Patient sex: F
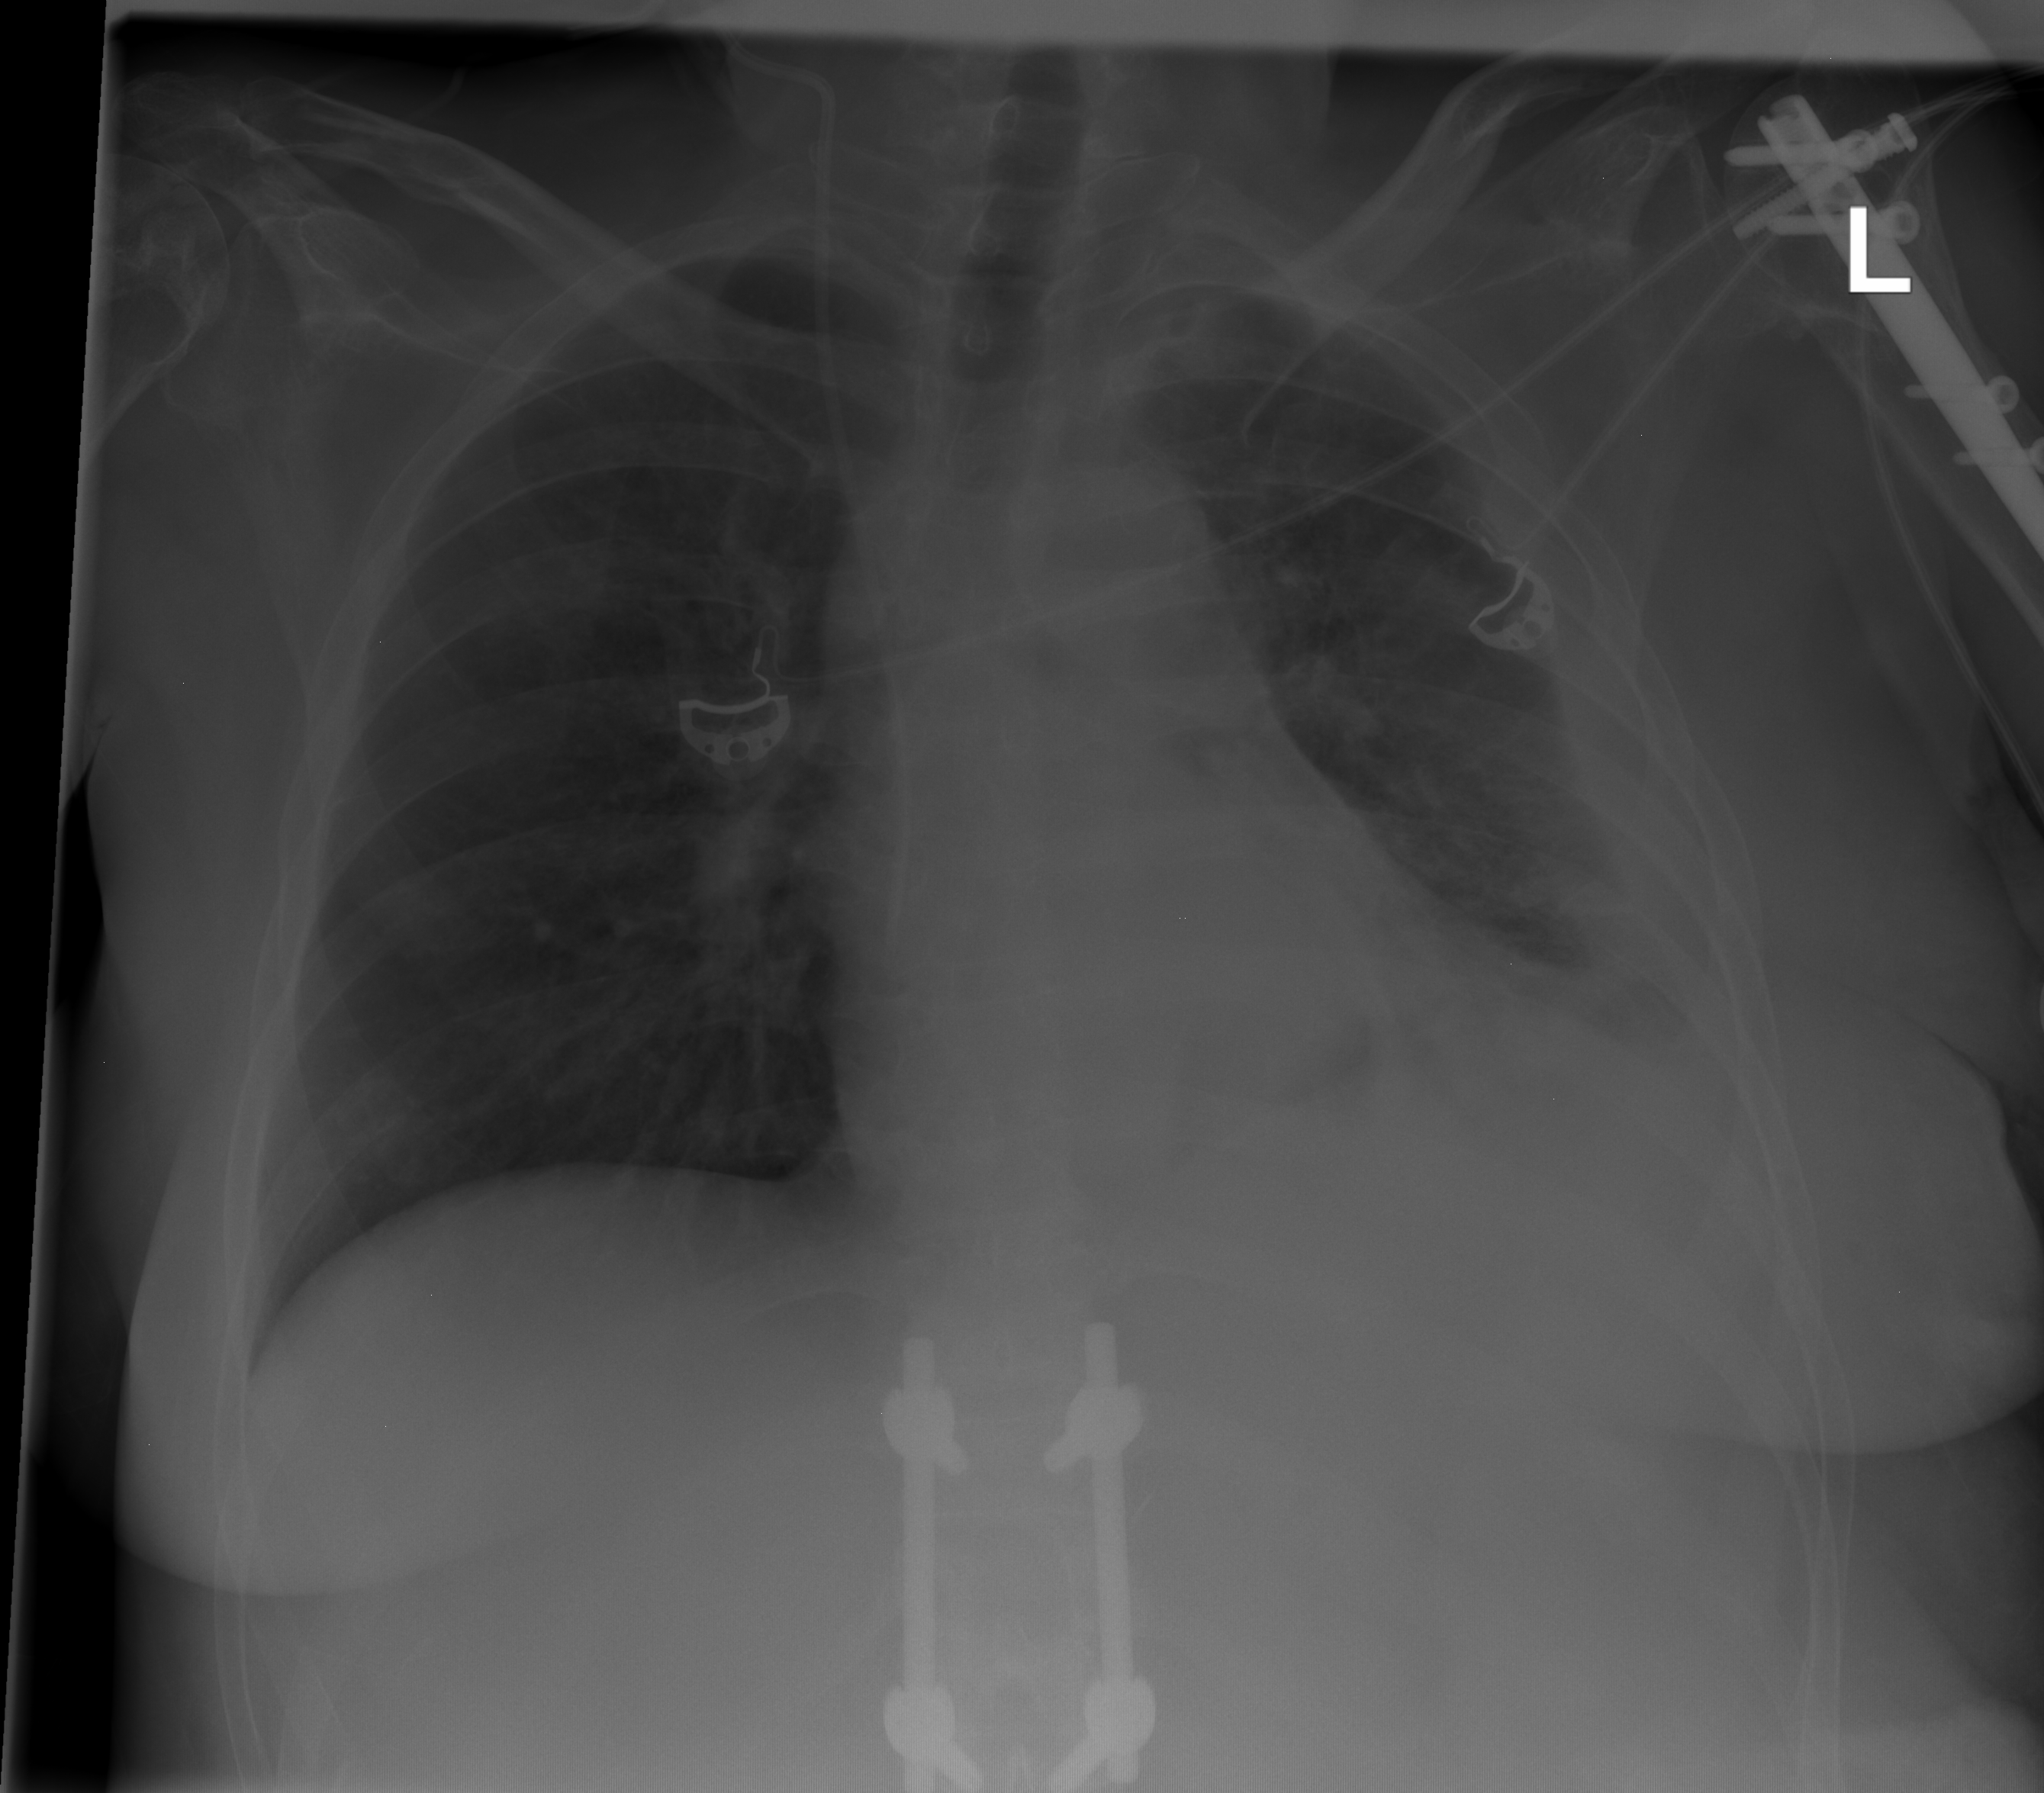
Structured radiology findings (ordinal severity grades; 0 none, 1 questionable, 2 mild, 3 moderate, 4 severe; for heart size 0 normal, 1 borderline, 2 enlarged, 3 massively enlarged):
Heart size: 0
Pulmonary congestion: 0
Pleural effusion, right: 0
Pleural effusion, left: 2
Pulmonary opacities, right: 0
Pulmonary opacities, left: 2
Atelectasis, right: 0
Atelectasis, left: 0